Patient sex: M
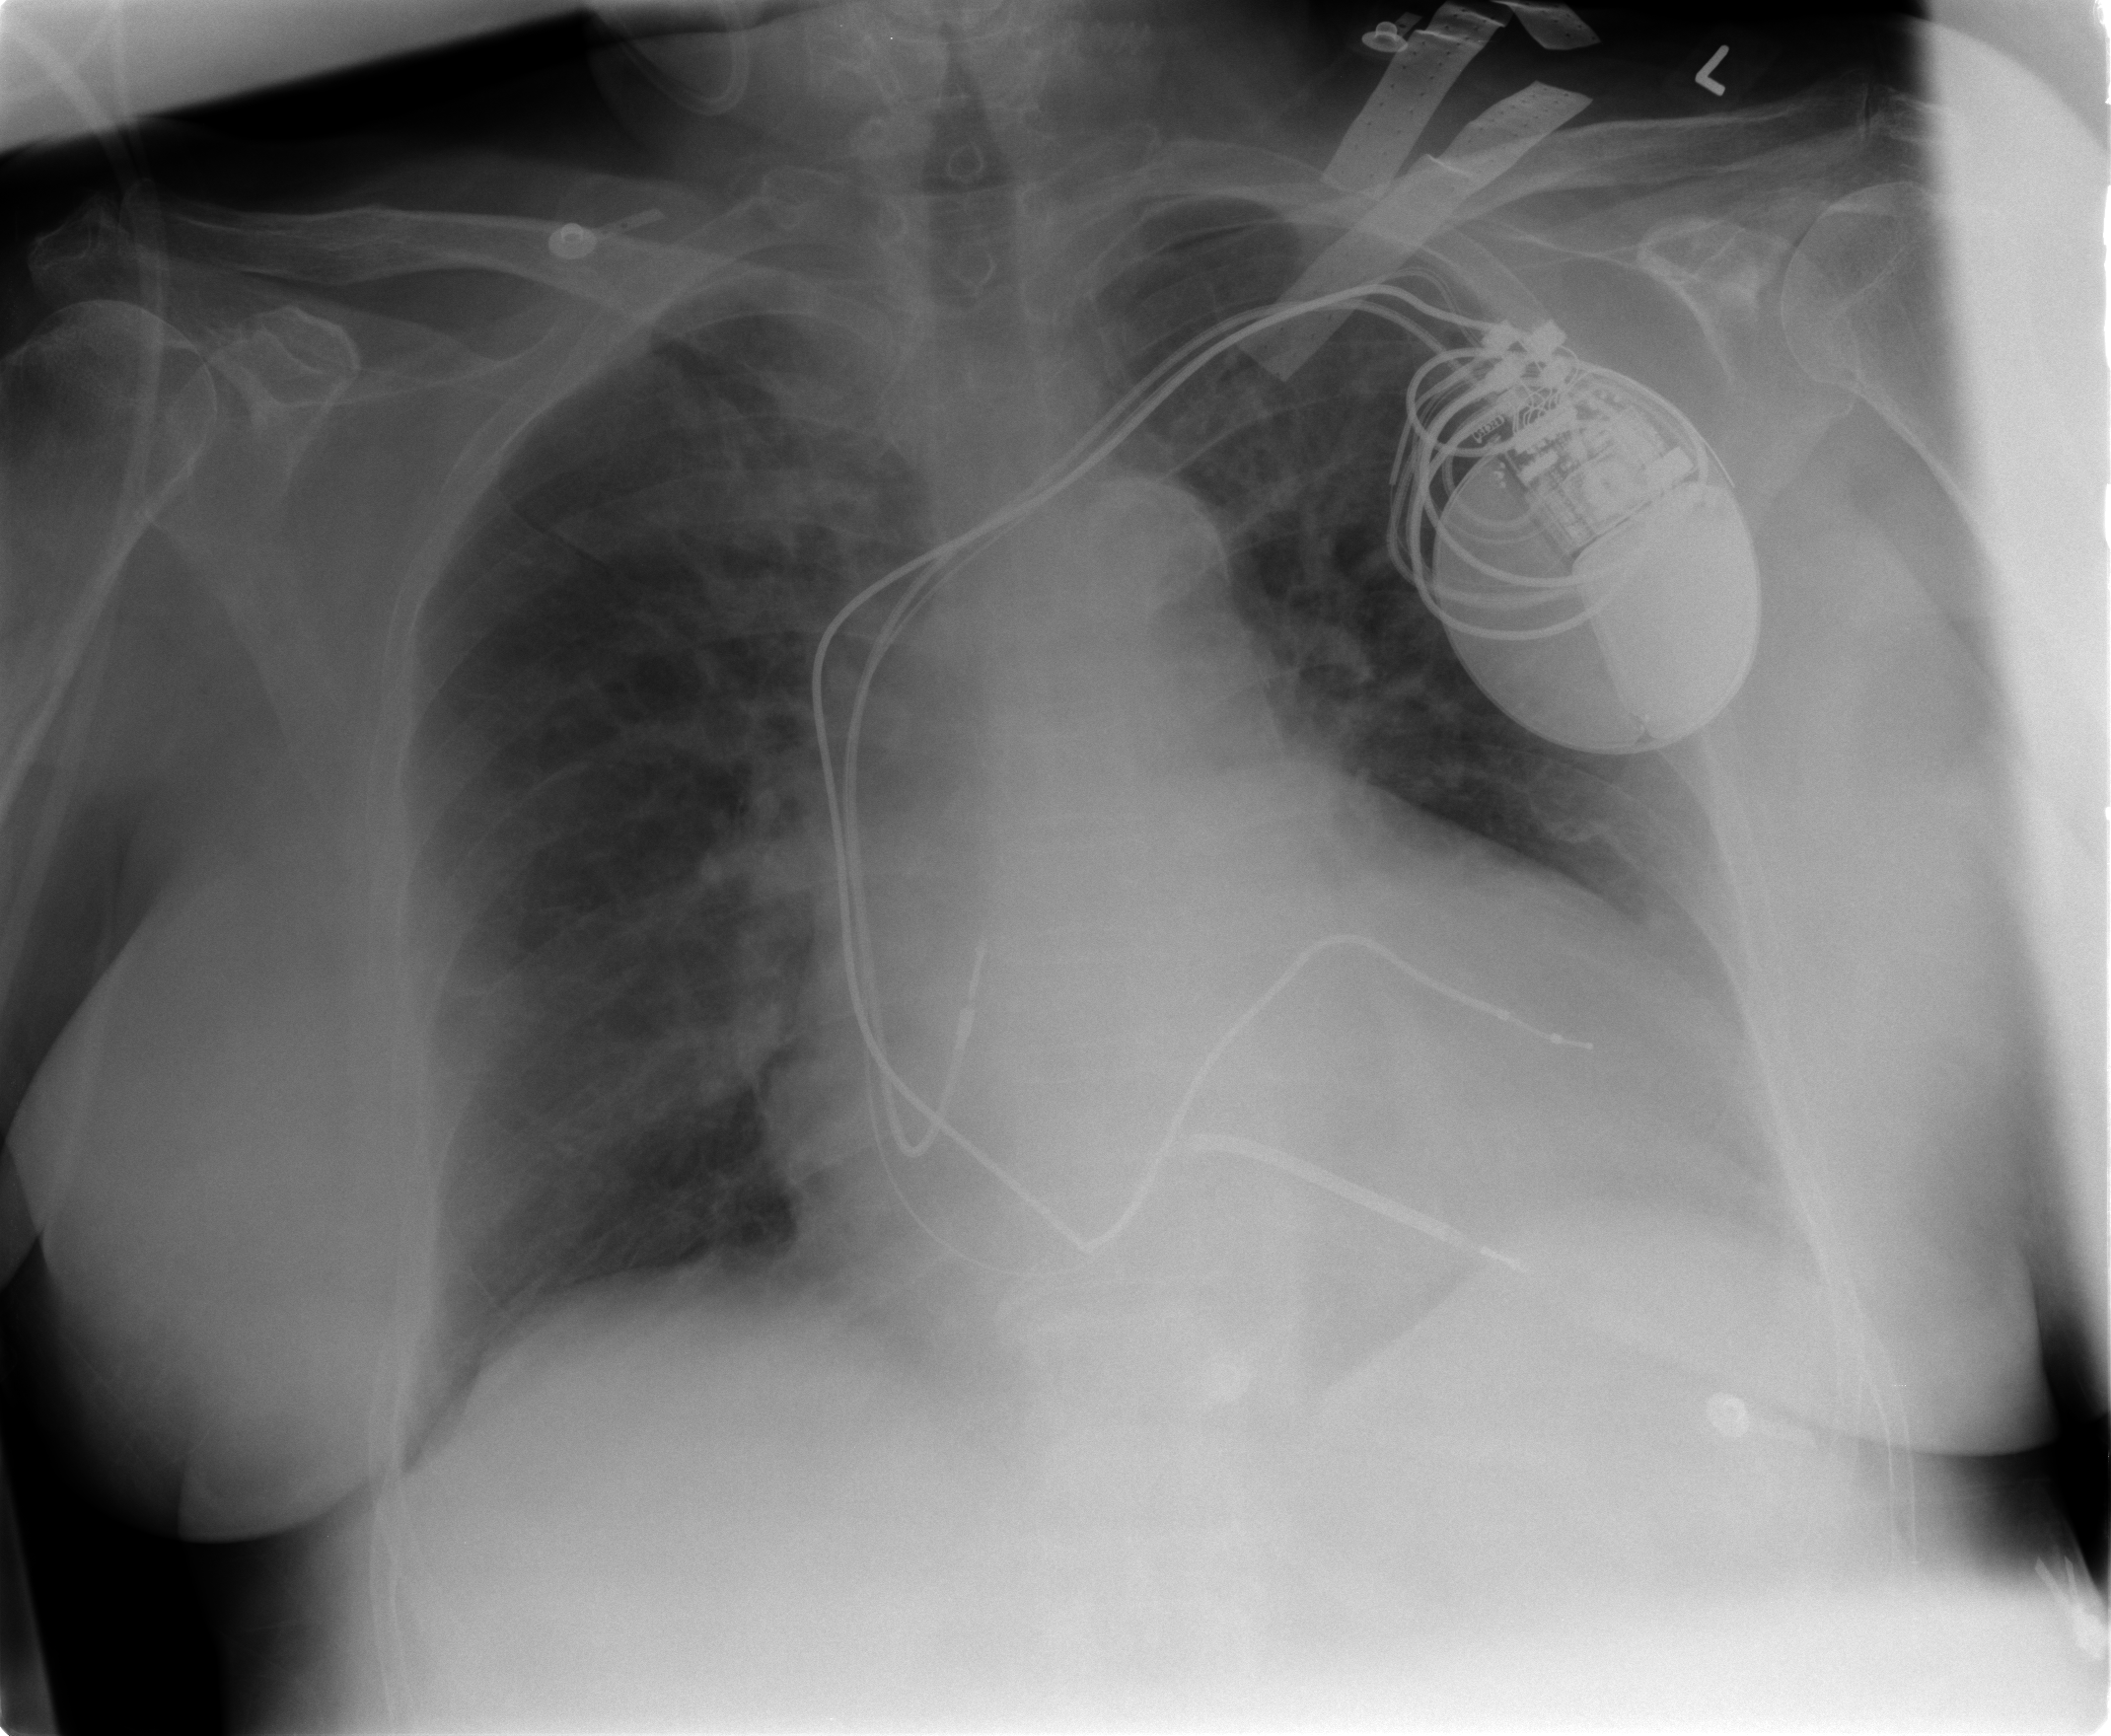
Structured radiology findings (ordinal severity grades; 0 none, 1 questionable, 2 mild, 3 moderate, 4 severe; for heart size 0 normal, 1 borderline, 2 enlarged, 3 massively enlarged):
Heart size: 2
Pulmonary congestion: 3
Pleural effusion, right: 2
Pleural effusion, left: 2
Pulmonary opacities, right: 0
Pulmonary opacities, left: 0
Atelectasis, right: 2
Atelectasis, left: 2